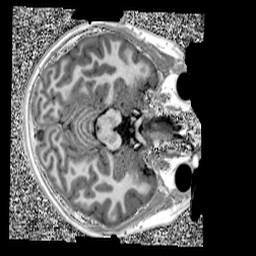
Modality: UNIT1
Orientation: axial
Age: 10
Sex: male
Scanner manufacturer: siemens
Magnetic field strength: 3 T
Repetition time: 4 s
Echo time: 0.00303 s